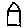
Label: house